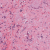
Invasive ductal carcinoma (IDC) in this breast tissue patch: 1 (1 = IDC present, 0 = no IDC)